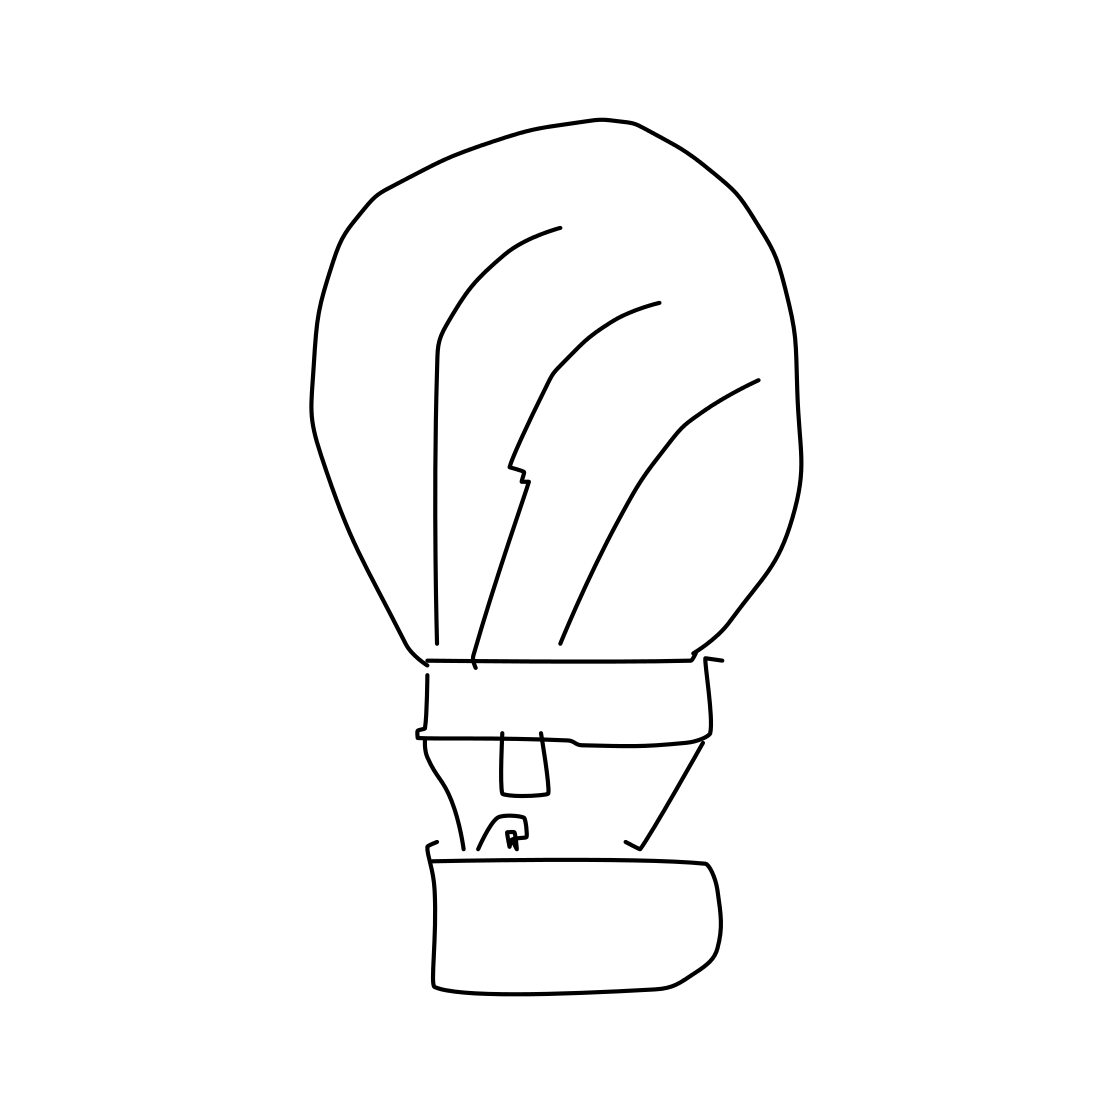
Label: hot air balloon